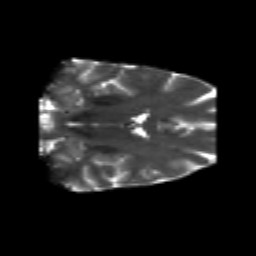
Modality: T2w
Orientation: coronal
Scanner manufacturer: siemens
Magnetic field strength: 3 T
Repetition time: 6.8 s
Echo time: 0.093 s